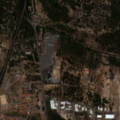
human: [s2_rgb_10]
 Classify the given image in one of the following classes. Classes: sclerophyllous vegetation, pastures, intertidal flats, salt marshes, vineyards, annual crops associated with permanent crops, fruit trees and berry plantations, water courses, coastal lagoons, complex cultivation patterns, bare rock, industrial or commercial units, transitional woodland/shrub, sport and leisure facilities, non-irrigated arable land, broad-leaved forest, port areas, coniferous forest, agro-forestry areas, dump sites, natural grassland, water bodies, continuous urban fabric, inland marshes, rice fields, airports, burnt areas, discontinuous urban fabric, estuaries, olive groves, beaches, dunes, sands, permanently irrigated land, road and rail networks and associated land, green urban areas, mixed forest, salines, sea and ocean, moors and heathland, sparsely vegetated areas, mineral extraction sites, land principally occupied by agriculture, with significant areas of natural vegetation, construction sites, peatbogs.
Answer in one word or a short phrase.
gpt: continuous urban fabric